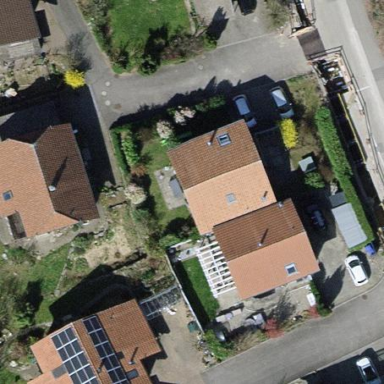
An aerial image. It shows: Semi-detached house.